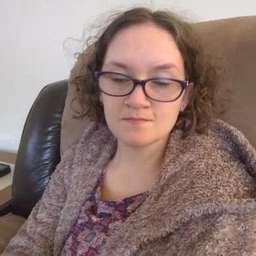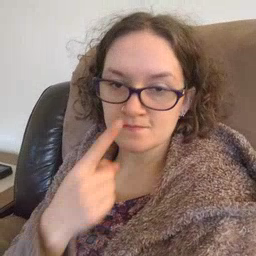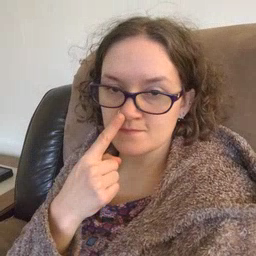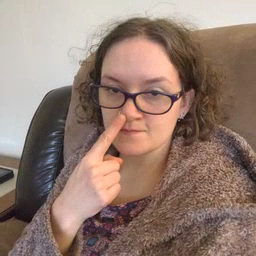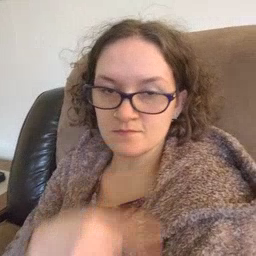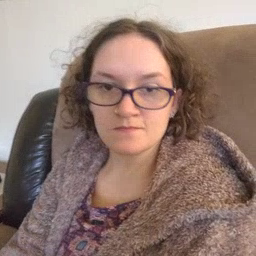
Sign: nose